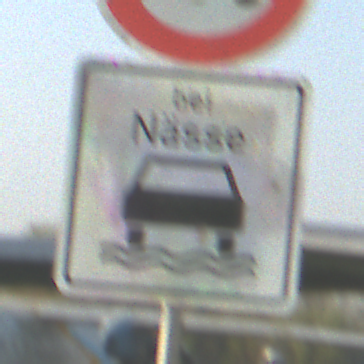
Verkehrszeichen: BeiNaesse
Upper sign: Geschwindigkeit130
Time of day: SunriseSunset
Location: Outdoor (Special)
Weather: Clear
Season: NotSpecified
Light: Natural